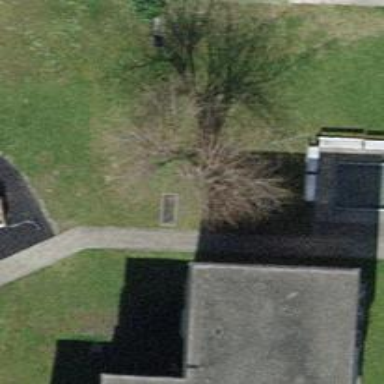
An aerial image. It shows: Single tag "natural: tree."